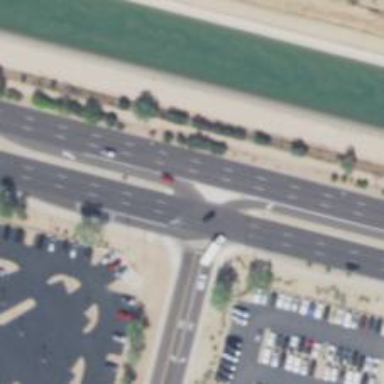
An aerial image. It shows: Secondary link road with asphalt surface.